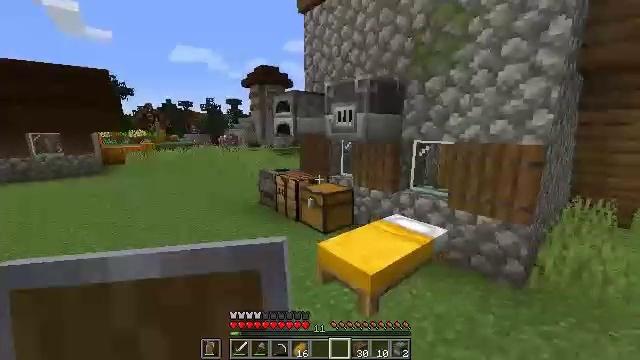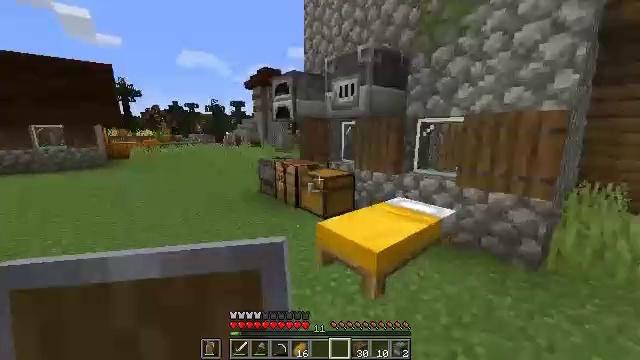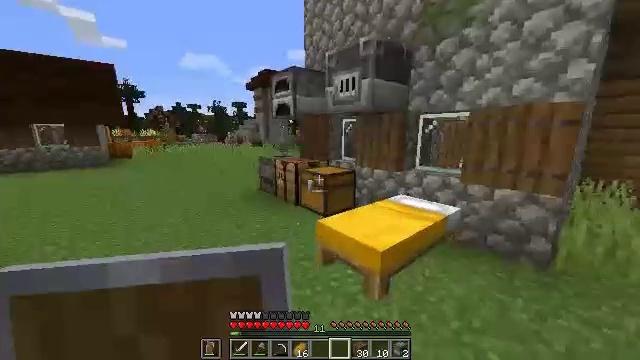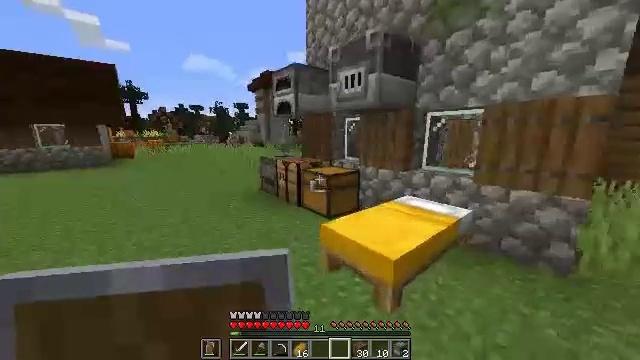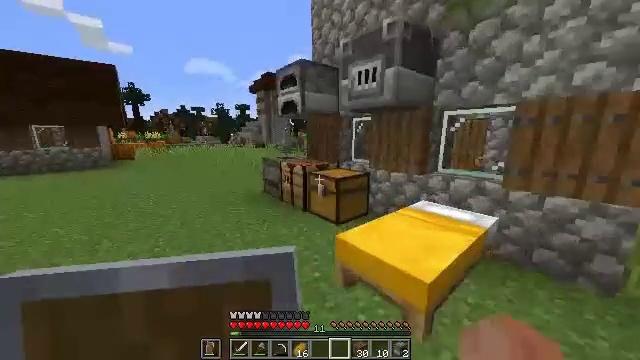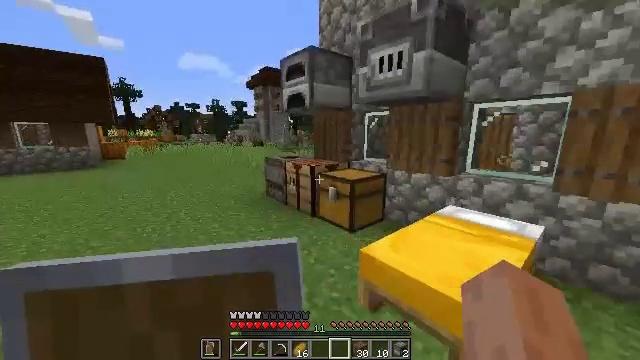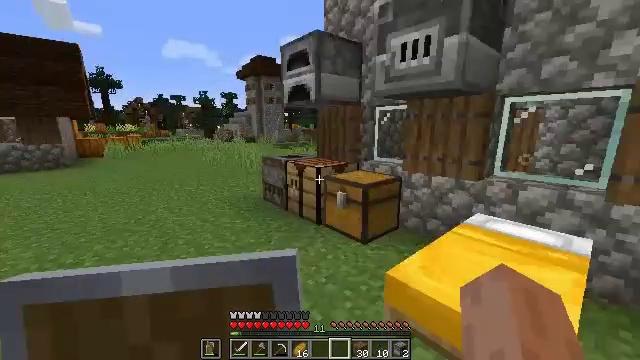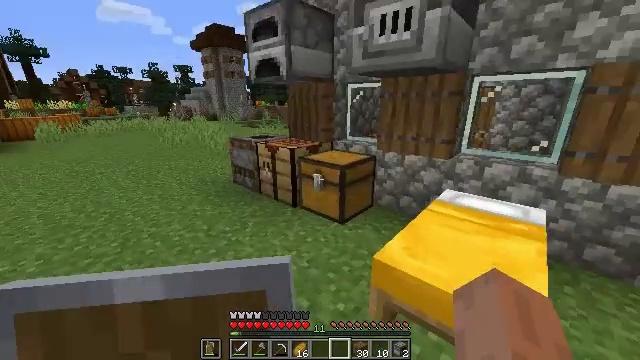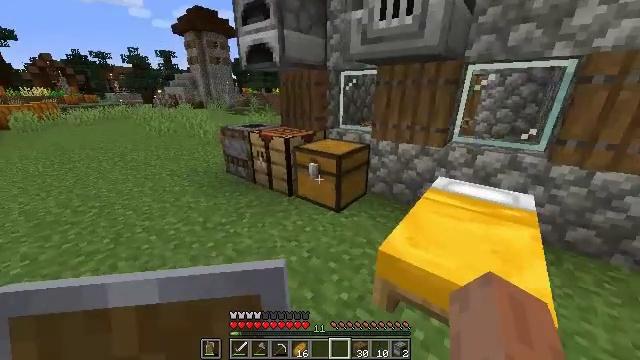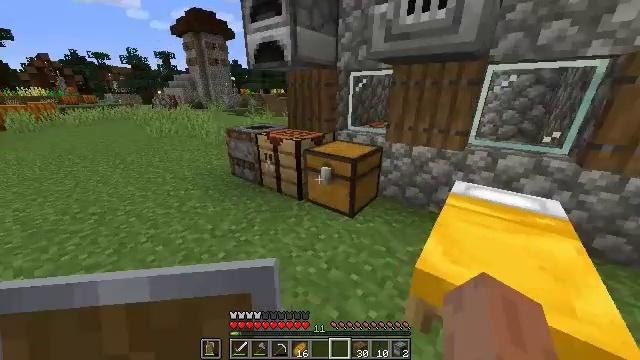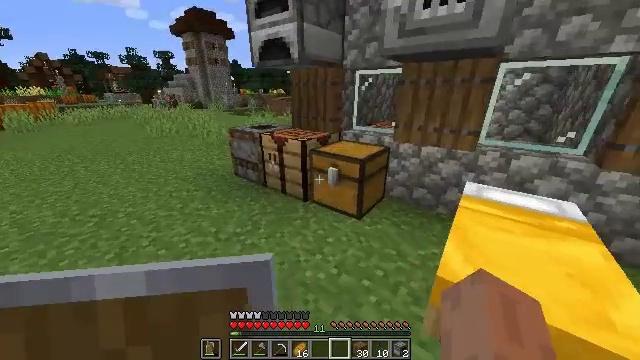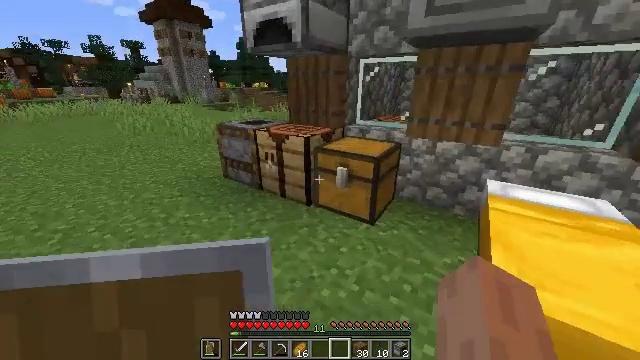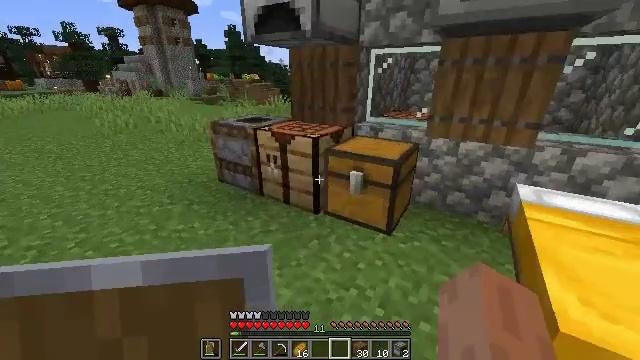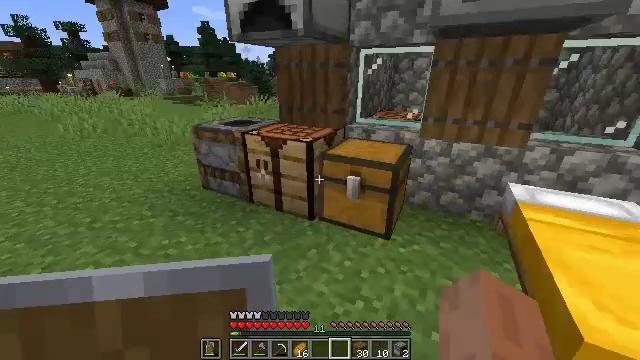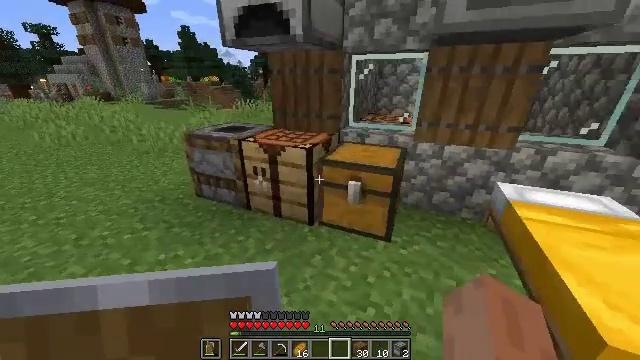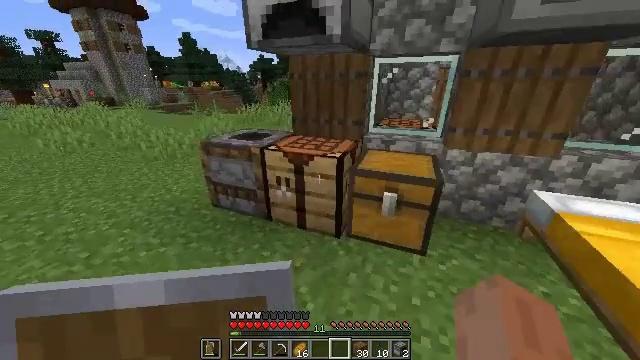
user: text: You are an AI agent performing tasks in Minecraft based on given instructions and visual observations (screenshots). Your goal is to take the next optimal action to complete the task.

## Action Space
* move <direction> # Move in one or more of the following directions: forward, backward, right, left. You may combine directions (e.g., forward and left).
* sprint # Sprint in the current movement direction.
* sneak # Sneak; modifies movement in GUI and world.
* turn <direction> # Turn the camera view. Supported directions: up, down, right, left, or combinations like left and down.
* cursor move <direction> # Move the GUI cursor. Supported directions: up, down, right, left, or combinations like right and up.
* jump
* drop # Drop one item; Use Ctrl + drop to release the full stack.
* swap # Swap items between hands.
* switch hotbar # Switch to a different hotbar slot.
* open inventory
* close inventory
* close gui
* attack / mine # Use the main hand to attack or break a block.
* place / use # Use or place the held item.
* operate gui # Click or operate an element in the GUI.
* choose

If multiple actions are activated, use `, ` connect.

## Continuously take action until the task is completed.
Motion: motion action
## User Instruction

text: Open your inventory and craft spruce planks with spruce logs.
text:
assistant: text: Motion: move forward
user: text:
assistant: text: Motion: move forward and move left
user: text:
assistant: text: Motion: move forward and move left
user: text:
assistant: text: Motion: move forward and move left
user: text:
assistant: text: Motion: move forward and move left
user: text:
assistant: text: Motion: move forward and move left
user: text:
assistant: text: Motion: move forward and move left, turn right and down
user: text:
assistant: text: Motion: move forward and move left, turn right and down
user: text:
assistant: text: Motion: move forward and move left, turn right
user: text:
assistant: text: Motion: move forward and move left
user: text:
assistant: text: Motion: move forward and move left, turn right
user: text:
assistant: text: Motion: move forward and move left, turn right
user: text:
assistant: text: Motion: move forward and move left, turn right
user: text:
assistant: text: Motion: move forward and move left, turn right
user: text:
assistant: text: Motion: move forward and move left
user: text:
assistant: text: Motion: move forward and move left, use / place
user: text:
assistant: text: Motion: use / place
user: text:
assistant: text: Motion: use / place
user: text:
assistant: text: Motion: no_op
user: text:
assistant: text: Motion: no_op
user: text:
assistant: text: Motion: open gui
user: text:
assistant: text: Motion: no_op
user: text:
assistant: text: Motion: no_op
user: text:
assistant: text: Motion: cursor move right
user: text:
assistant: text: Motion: cursor move right
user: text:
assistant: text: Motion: no_op
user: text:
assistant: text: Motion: close gui
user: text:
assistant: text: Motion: open inventory
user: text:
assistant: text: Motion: no_op
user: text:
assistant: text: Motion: no_op